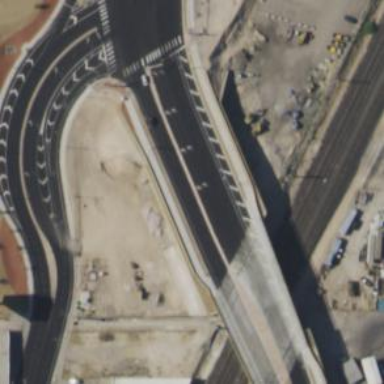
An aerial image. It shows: Secondary road on asphalt bridge.